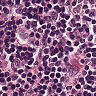
Metastatic tissue present: no